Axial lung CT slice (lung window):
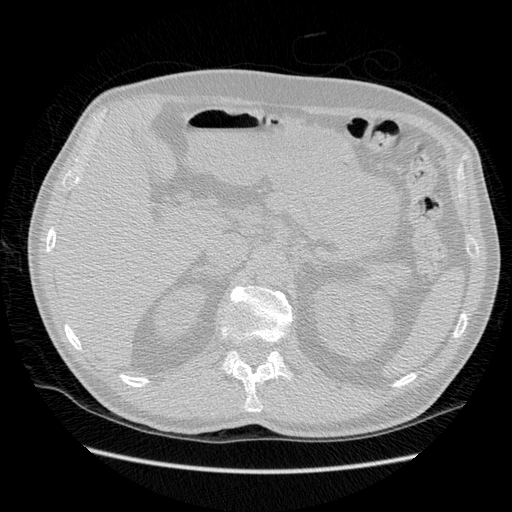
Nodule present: no